Question: I'm trying to make a plot using matplotlib that resembles the following:

However, I'm not quite sure which type of graph to use. My data has the following form, where start x position is a positive value greater or equal to 0:
'''
<item 1><start x position><end x position>
<item 2><start x position><end x position>
'''
Looking at the docs, I see that there is <URL>, but I'm not sure if its possible to use barh with a start offset. What would be the best method to use, given my type of data? I'm not that familiar with the library, so I was hoping to get some insight.
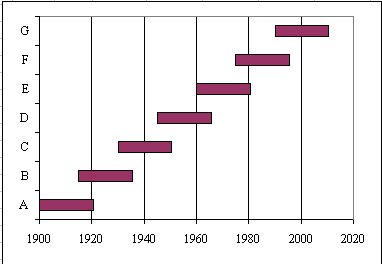
Answer: ### Appetizer

## Commented Code
As far as I know, the most direct way to do what you want requires that you directly draw your rectangles on the 'matplotlib' canvas using the 'patches' module of 'matplotlib'
A simple implementation follows
'''
import matplotlib.pyplot as plt
import matplotlib.patches as patches
def plot_rect(data, delta=0.4):
"""data is a dictionary, {"Label":(low,hi), ... }
return a drawing that you can manipulate, show, save etc"""
yspan = len(data)
yplaces = [.5+i for i in range(yspan)]
ylabels = sorted(data.keys())
fig = plt.figure()
ax = fig.add_subplot(111)
ax.set_yticks(yplaces)
ax.set_yticklabels(ylabels)
ax.set_ylim((0,yspan))
# later we'll need the min and max in the union of intervals
low, hi = data[ylabels[0]]
for pos, label in zip(yplaces,ylabels):
start, end = data[label]
ax.add_patch(patches.Rectangle((start,pos-delta/2.0),end-start,delta))
if start<low : low=start
if end>hi : hi=end
# little small trick, draw an invisible line so that the x axis
# limits are automatically adjusted...
ax.plot((low,hi),(0,0))
# now get the limits as automatically computed
xmin, xmax = ax.get_xlim()
# and use them to draw the hlines in your example
ax.hlines(range(1,yspan),xmin,xmax)
# the vlines are simply the x grid lines
ax.grid(axis='x')
# eventually return what we have done
return ax
# this is the main script, note that we have imported pyplot as plt
# the data, inspired by your example,
data = {'A':(1901,1921),
'B':(1917,1935),
'C':(1929,1948),
'D':(1943,1963),
'E':(1957,1983),
'F':(1975,1991),
'G':(1989,2007)}
# call the function and give its result a name
ax = plot_rect(data)
# so that we can further manipulate it using the 'axes' methods, e.g.
ax.set_xlabel('Whatever')
# finally save or show what we have
plt.show()
'''
The result of our sufferings has been shown in the first paragraph of this post...
## Addendum
Let's say that you feel that blue is a very dull color...
The 'patches' you've placed in your drawing are accessible as a property (aptly named 'patches'...) of the drawing and modifiable too, e.g.,
'''
ax = plot_rect(data)
ax.set_xlabel('Whatever')
for rect in ax.patches:
rect.set(facecolor=(0.9,0.9,0.2,1.0), # a tuple, RGBA
edgecolor=(0.6,0.2,0.3,1.0),
linewidth=3.0)
plt.show()
'''

In my VH opinion, a custom plotting function should do the least indispensable to characterize the plot, as this kind of post-production is usually very easy in 'matplotlib'.